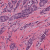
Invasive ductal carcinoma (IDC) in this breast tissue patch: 1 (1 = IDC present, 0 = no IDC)